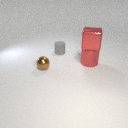
small brown metal sphere in front of large red metal cylinder